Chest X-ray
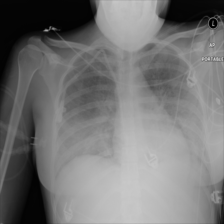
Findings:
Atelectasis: negative
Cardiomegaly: negative
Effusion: negative
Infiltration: negative
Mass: negative
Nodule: negative
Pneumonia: negative
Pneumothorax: negative
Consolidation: negative
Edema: negative
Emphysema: negative
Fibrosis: negative
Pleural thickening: negative
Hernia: negative